Question: I am trying to build Esper EPL statements in Java.
I use the com.espertech.esper.client.soda lib for this, but I can't find
a tutorial to help me.
The PatternExpressions are the only part that I need as of now.
As an example let's use the EPL:
'''
every a=Event((a).getEventTypeCode()='E00001')
'''
So he should trigger on every Event with the event type code E00001, we get the code by
calling the getEventTypeCode Method.
How do I project this to SOM?
With:
'''
PatternExpr pattern = Patterns.everyFilter("Event","a");
'''
I only get:
'''
every a=Event
'''
(of course)
I know there is a class called "MethodInvocationStream" but I don't know how to use it.
And I cannot find examples for its use.
Thanks to user650839 I found out how to add Methods via SOM.
Here is a simple EPL as an SOM Object: <URL>

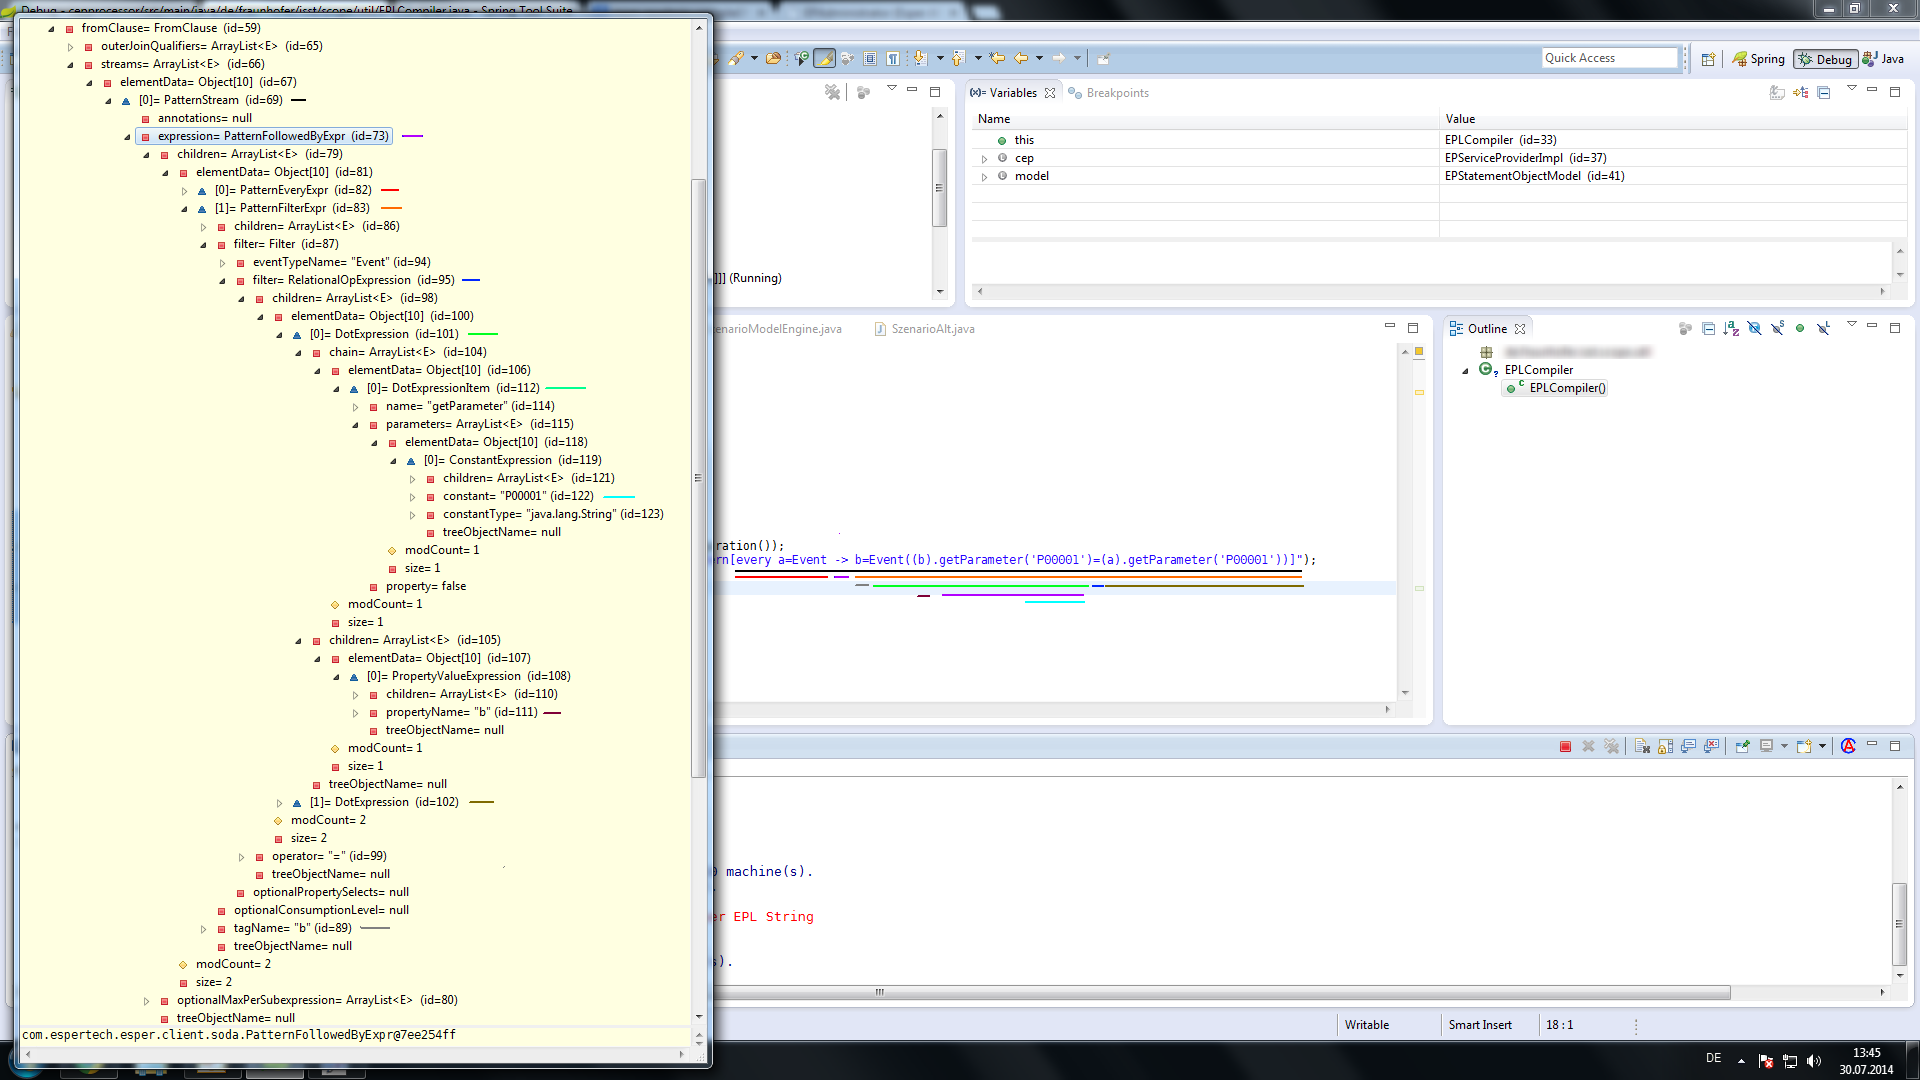
Answer: One source of info is the javadoc.
You could simply do the reverse and compile EPL text to a model object and inspect that. Use "epAdmin.compileEPL", the output is the same object you want to build via API.